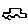
Label: car